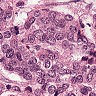
Metastatic tissue present: yes